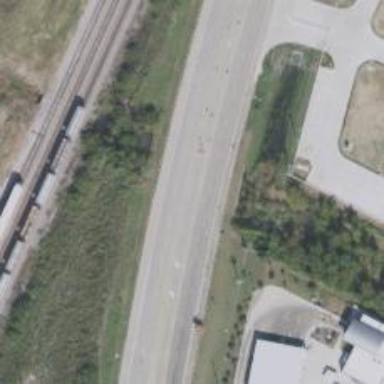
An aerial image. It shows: Primary highway bridge.